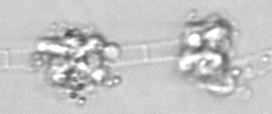
Label: Leptocylindrus_mediterraneus